Question: I want to overlap some views explaining the interface over the layout of a screen like in this image
So changed the layout to:
'''
RootLayout
AppLayout
TutorialLayout (FrameLayout)
'''
And I want to position the views in the TutorialLayout changing its margins according to the views in the AppLayout.
How can I get the global margins of a view in the AppLayout? I tested 'View.getLocationOnScreen', 'View.getGlobalVisibleRect' and 'View.getLocationInWindow' but all of them return values incuding the status bar, and the app title.
How can I do it?
Thanks
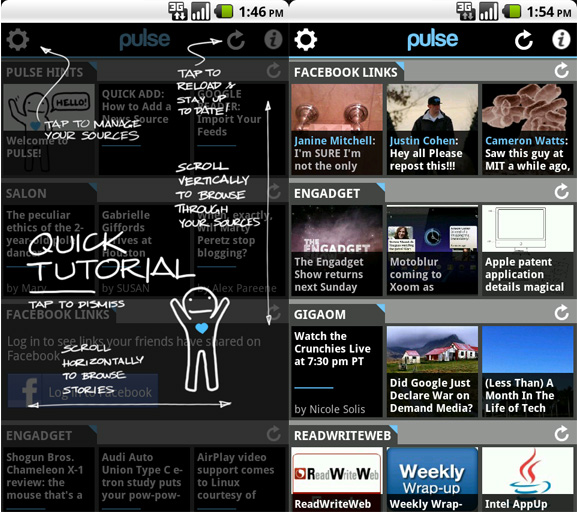
Answer: You could try dividing your tutorial into different views that are laid out exactly as the ones in the background.
You would use one image per view and have to split your image into multiple images, but this way you would delegate the coordinate calculations to the layout manager and wouldn't have to calculate them yourself.
Edit:
A drawback of using this method is that if you want your tutorial to cover the menu bar, you would actually have to work around it by displaying the tutorial image under menu bar, with arrows pointing upward to the menu entries and not on top of them.